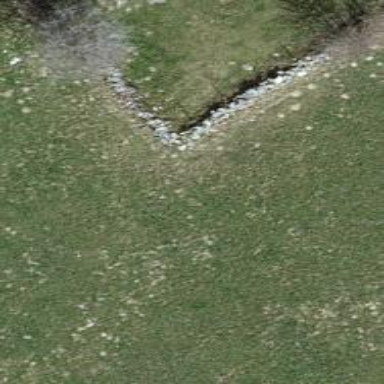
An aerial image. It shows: Wall made of dry stone.